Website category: restaurant
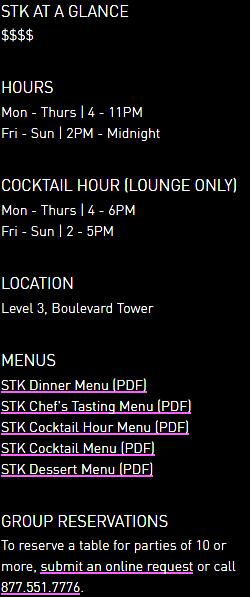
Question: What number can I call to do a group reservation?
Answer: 877.551.7776

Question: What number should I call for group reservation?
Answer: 877.551.7776

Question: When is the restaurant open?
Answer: Mon - Thurs | 4 - 11PM Fri - Sun | 2PM - Midnight

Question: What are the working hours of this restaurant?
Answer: Mon - Thurs | 4 - 11PM Fri - Sun | 2PM - Midnight

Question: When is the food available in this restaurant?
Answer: Mon - Thurs | 4 - 11PM Fri - Sun | 2PM - Midnight

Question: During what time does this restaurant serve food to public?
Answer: Mon - Thurs | 4 - 11PM Fri - Sun | 2PM - Midnight

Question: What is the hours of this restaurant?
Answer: Mon - Thurs | 4 - 11PM Fri - Sun | 2PM - Midnight

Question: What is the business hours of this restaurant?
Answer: Mon - Thurs | 4 - 11PM Fri - Sun | 2PM - Midnight

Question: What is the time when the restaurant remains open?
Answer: Mon - Thurs | 4 - 11PM Fri - Sun | 2PM - Midnight

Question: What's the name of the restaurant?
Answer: STK at a glance

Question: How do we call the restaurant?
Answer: STK at a glance

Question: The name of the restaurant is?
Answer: STK at a glance

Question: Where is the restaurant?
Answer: Level 3, Boulevard Tower

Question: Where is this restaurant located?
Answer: Level 3, Boulevard Tower

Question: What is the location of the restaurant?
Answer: Level 3, Boulevard Tower

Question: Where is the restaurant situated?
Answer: Level 3, Boulevard Tower

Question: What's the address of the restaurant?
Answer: Level 3, Boulevard Tower

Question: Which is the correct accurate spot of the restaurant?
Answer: Level 3, Boulevard Tower

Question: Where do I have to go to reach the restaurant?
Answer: Level 3, Boulevard Tower